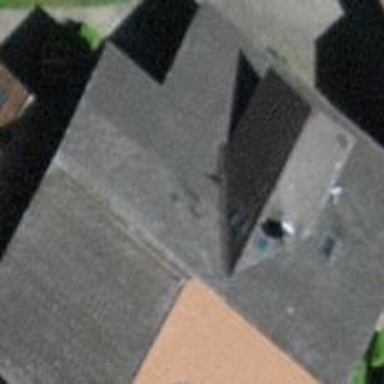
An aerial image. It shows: Farm building.